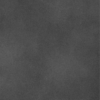
Label: dusty